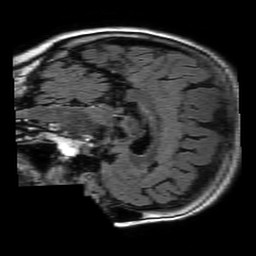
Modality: FLAIR
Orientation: sagittal
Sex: female
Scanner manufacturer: philips
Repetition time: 11 s
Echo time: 0.125 s